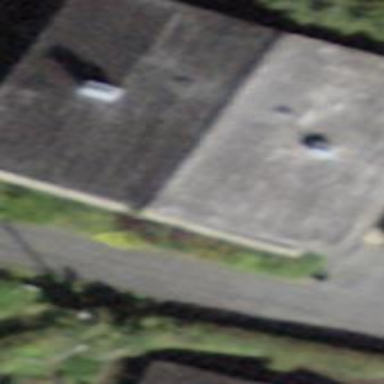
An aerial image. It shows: Residential building.